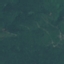
Label: Forest